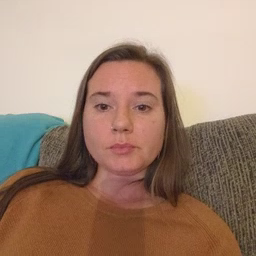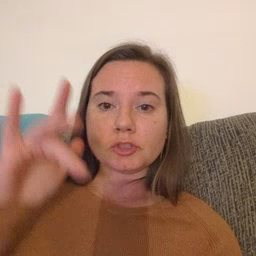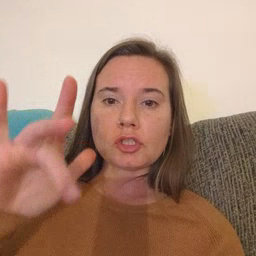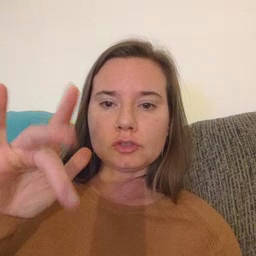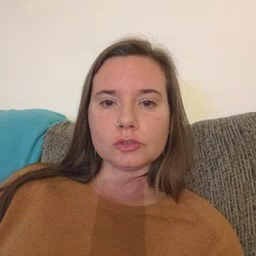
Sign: touch